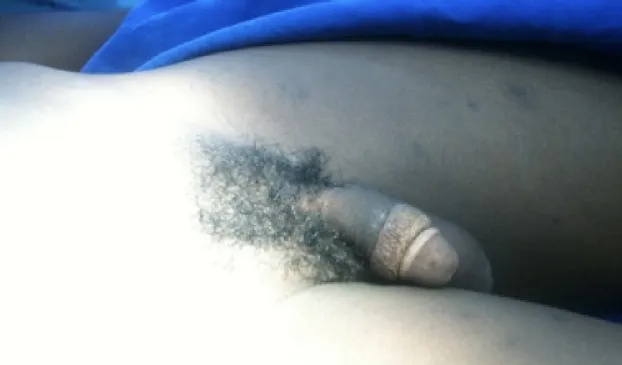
Two months post operatively.
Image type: medical_photograph (skin_photograph)